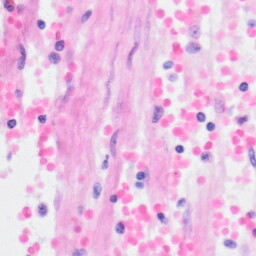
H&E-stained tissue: Kidney